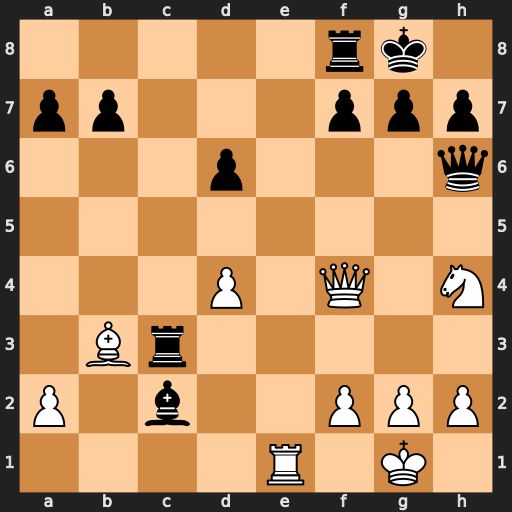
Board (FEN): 5rk1/pp3ppp/3p3q/8/3P1Q1N/1Br5/P1b2PPP/4R1K1
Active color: w
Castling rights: -
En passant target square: -
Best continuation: Qxf7+ Rxf7 Re8#